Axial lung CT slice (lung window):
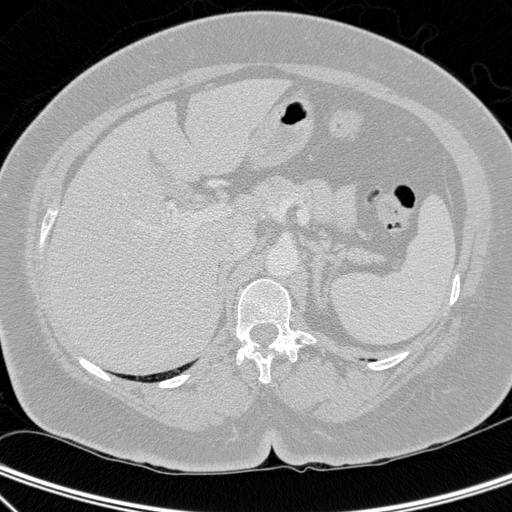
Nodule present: no